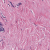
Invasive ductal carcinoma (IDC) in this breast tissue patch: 0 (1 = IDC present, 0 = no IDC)